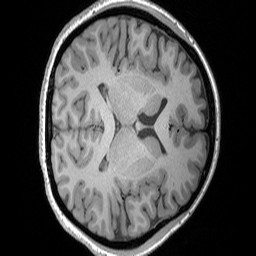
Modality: T1w
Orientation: axial
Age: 22
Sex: female
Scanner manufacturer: siemens
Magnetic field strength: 3 T
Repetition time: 1.9 s
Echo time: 0.00302 s